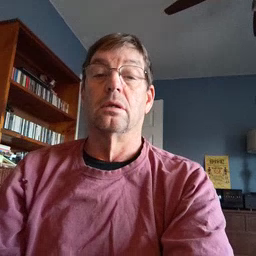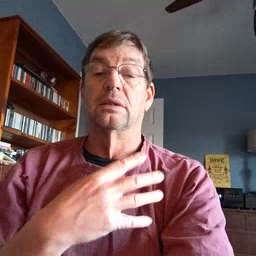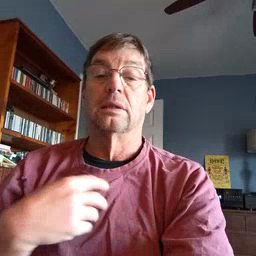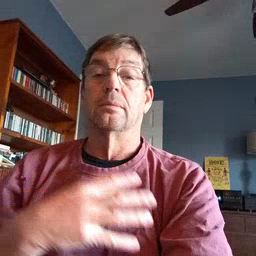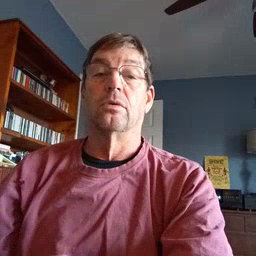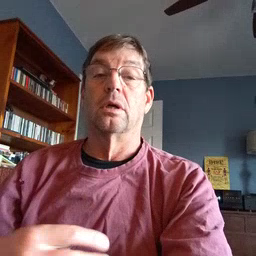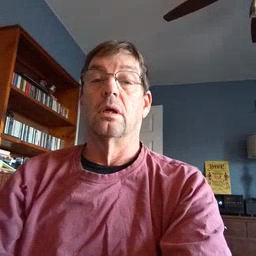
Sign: zebra